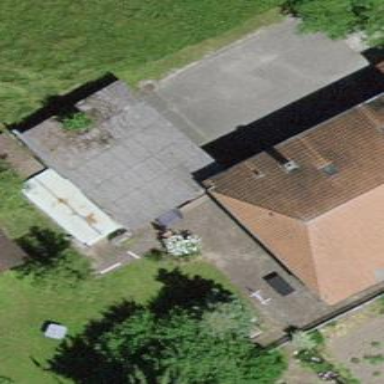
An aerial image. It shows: Garage.